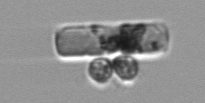
Label: Guinardia_delicatula